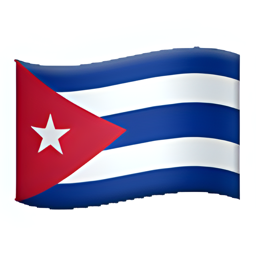
Name: flag for cuba
Emoji: 🇨🇺
Group: Flags
Sub-group: country-flag